Question: I'm getting an error in my <URL>. The error details are:

Unfortunately, it's difficult for me to describe how I produced this result, because it has happened in multiple parts of my code, and the only thing that these parts have in common is their interaction with Listbox1.
The first part of code to get this error was:
'''
Dim sqlpage As MySqlCommand = New MySqlCommand("SELECT * FROM [" & frmMain.ListBox1.SelectedItem.value & "]", con)
'''
Then I got the same exact error for:
'''
Private Sub ListBox1_SelectedValueChanged( _
ByVal sender As Object, ByVal e As System.EventArgs) _
Handles ListBox1.SelectedValueChanged
Try
Form1.Label1.Text = ListBox1.SelectedItem
Form1.Show()
Catch myerror As MySqlException
MessageBox.Show("Error Setting Up Project Page: " & myerror.Message)
End Try
End Sub
'''
More specifically:
'''
Form1.Label1.Text = ListBox1.SelectedItem
'''
And then I got it a few more times, but I think the examples above will suffice.
Since there are no "With Block Variables" in the examples above then the only other option is that it's object related. I've tried different methods of defining and redefining the object variables related to the error. However, the results are the same.
In response to Juxtaposition's answer, my original problem has been solved however two new problems have come up specifically because I turned Option Strict on.
-
> Error1: Option Strict On disallows late binding.
The code in question is:
'''
Try
' Retrieving the projects list.
con.Open()
DataAdapter2.SelectCommand = sqlprojects
DataAdapter2.Fill(ds2, "projects")
ListBox1.Items.Clear()
For Each DataRow In ds2.Tables("projects").Rows
' Error occurs on the line below
ListBox1.Items.Add(DataRow("project_name"))
Next
con.Close()
Catch myerror As MySqlException
MessageBox.Show("Error Retrieving Projects List: " & myerror.Message)
End Try
'''
-
> Error 2: Option Strict On disallows implicit conversions from 'Object' to 'String'.
The code in question is:
'''
Private Sub ListBox1_SelectedValueChanged(ByVal sender As Object, ByVal e As System.EventArgs) Handles ListBox1.SelectedValueChanged
Try
If ListBox1.SelectedItem IsNot Nothing Then
' Error occurs on the line below
Form1.Label1.Text = ListBox1.SelectedItem
End If
Form1.Show()
Catch myerror As MySqlException
MessageBox.Show("Error Setting Up Project Page: " & myerror.Message)
End Try
End Sub
'''
---
It worked out... so I thank all of you for your time and patience.
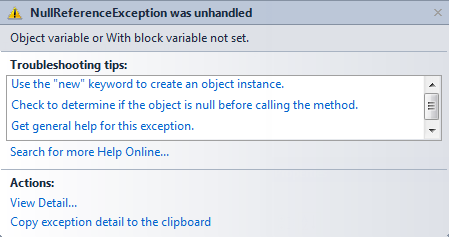
Answer: Focus on this line for the moment:
'''
Form1.Label1.Text = ListBox1.SelectedItem
'''
If you're getting a NullReferenceException on this line, then one of the following has to be true:
- - -
You can try to determine this by adding lines like these just before the above line:
'''
Console.Writeline("Form1: " & (Form1 Is Nothing))
Console.Writeline("Form1.Label1: " & (Form1.Label1 Is Nothing))
Console.Writeline("ListBox1:" & (ListBox1 Is Nothing))
'''
You should see a line that outputs true; that's the first clue. But then the next question is, why is it null? From what you've shown so far, I can't say.